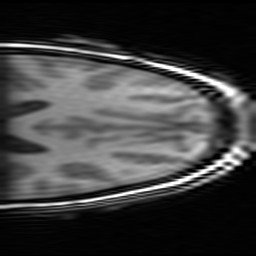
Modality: inplaneT1
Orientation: coronal